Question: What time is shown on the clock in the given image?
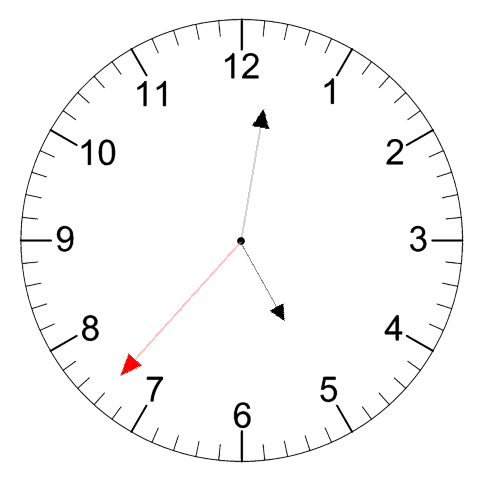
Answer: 05:01:37